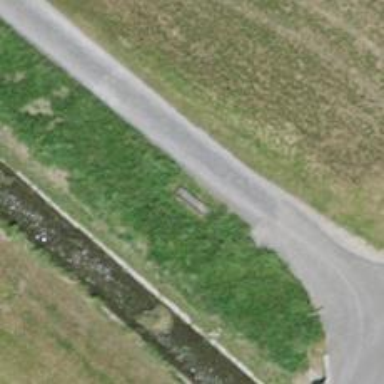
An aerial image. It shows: Red bench.